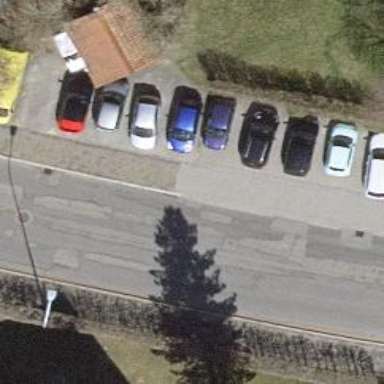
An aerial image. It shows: Street-side parking area.